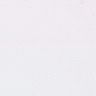
Metastatic tissue present: no